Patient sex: M
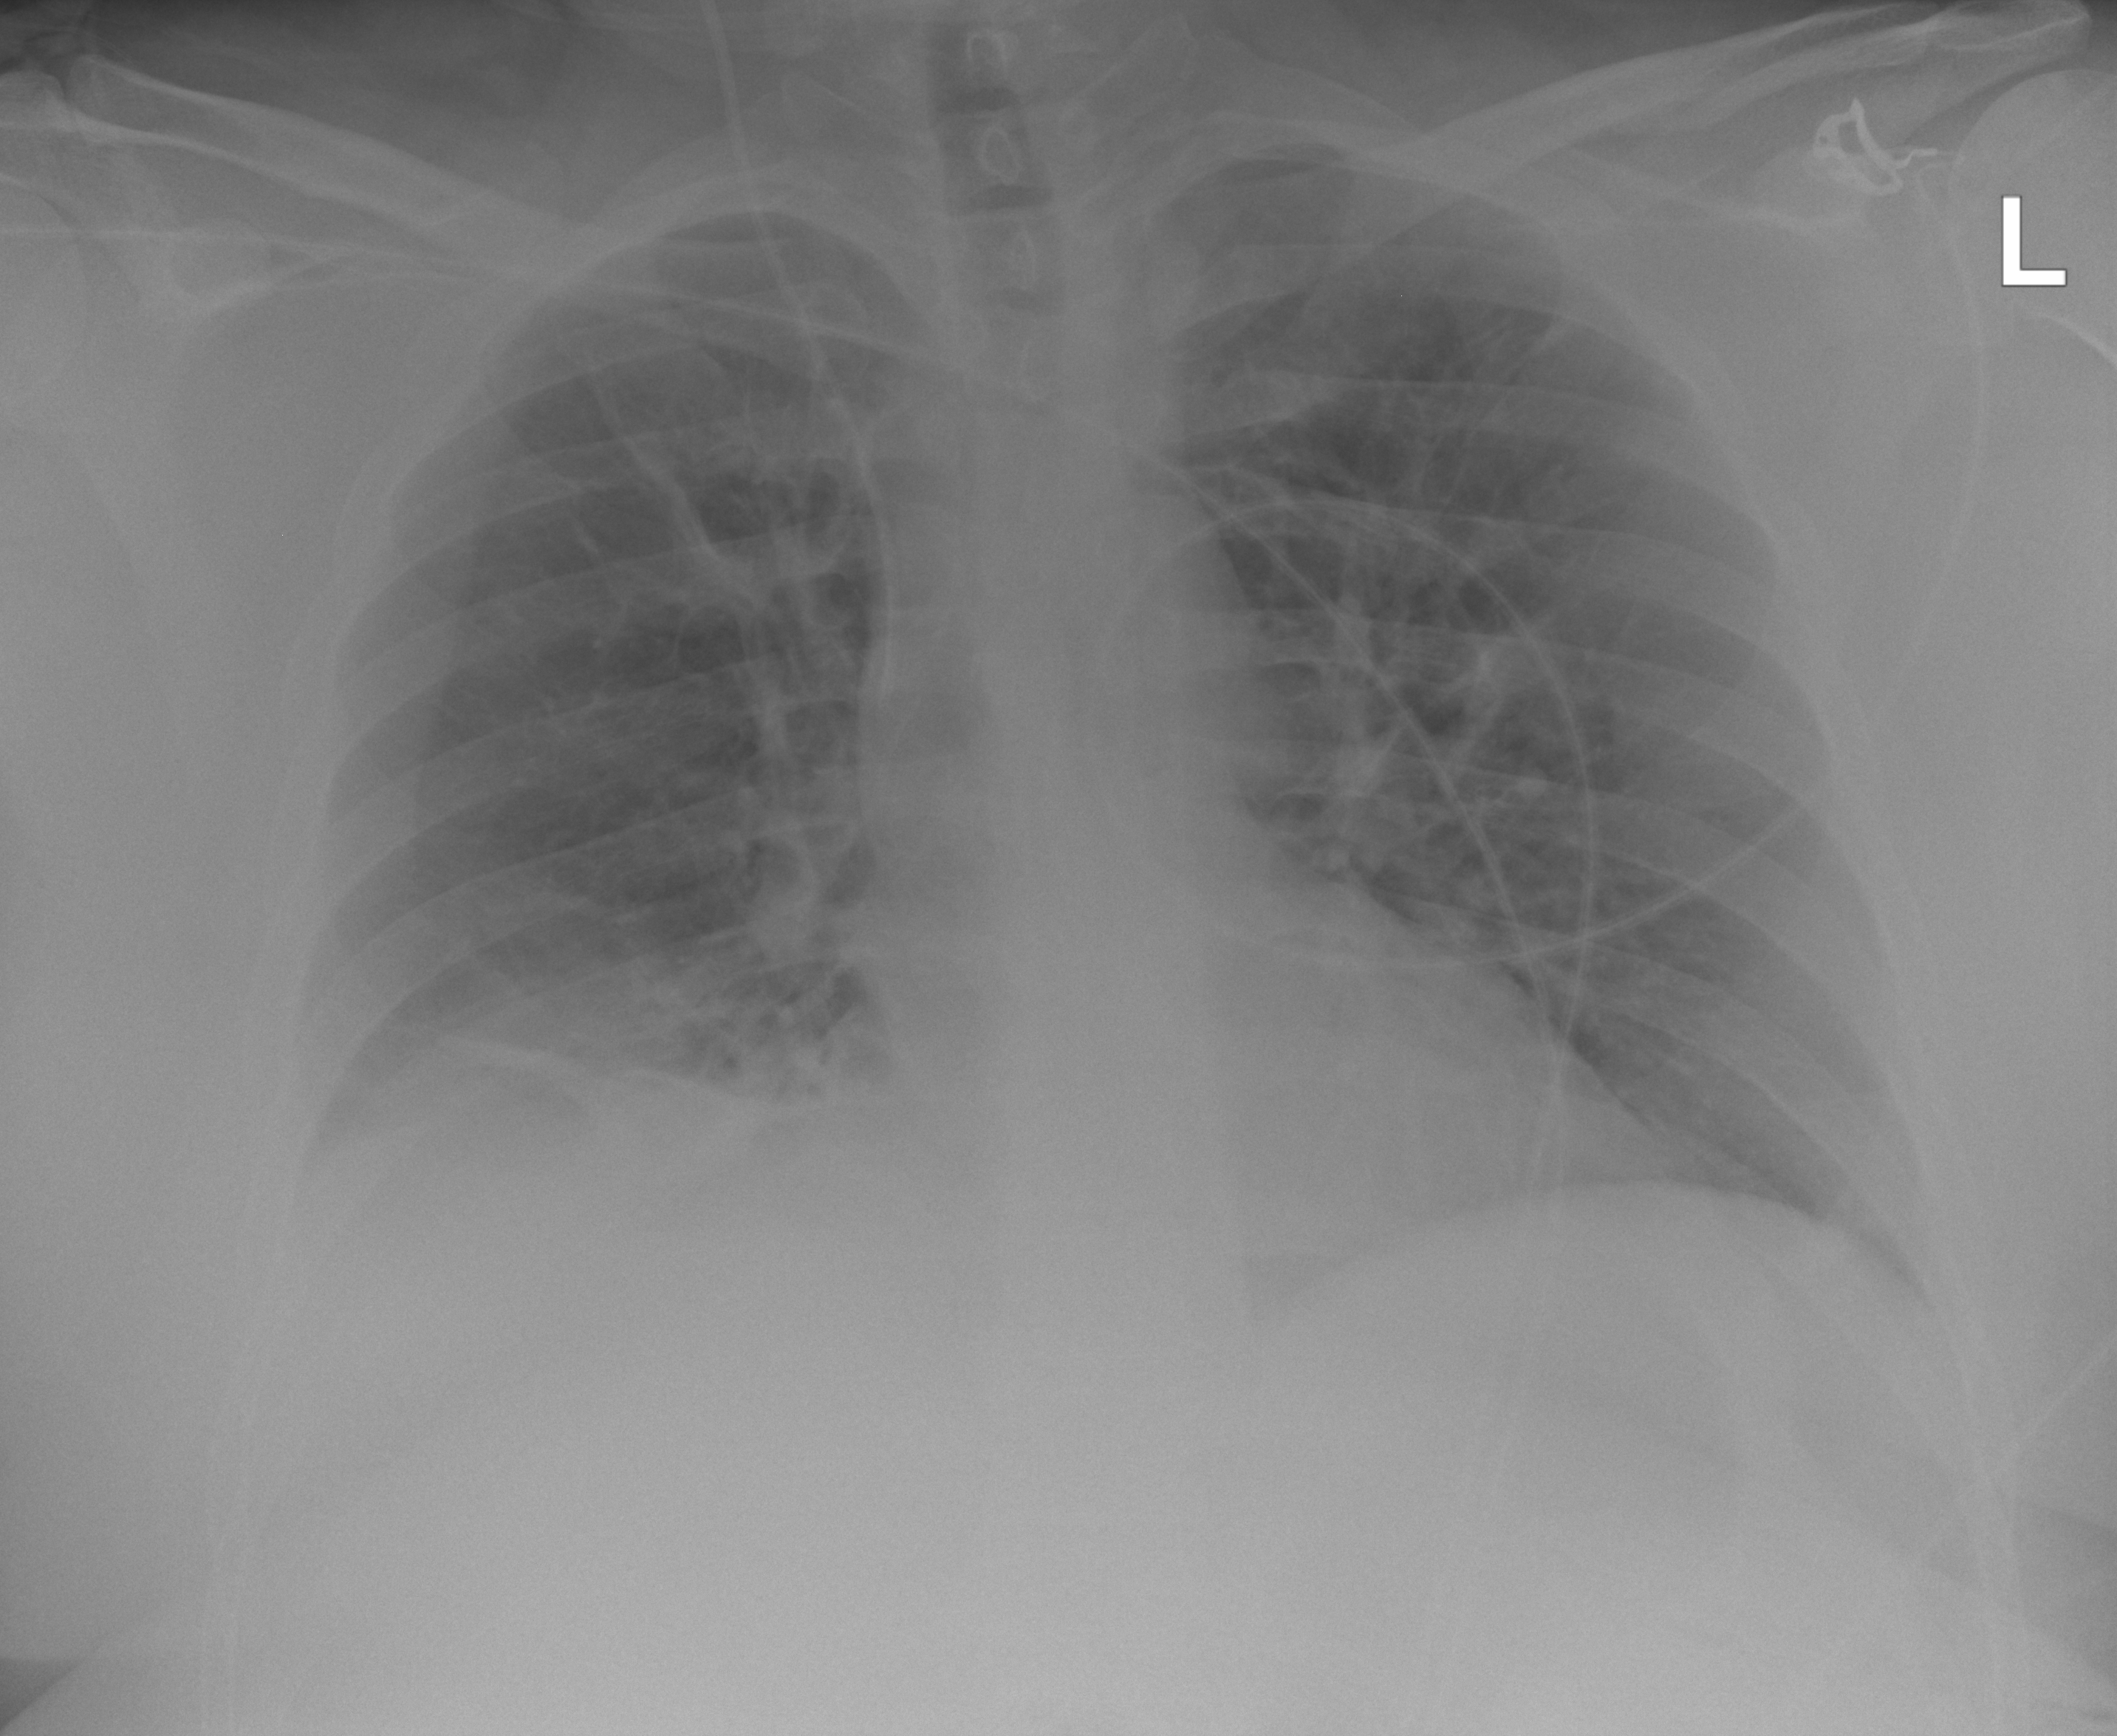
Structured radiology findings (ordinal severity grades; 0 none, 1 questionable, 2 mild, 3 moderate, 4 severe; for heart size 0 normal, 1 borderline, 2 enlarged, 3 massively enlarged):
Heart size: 1
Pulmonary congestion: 2
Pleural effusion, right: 2
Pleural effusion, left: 0
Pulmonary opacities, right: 0
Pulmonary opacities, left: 0
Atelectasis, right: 2
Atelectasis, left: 0